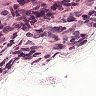
Metastatic tissue present: yes